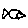
Label: fish